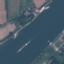
Label: River